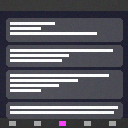
Screen state: on